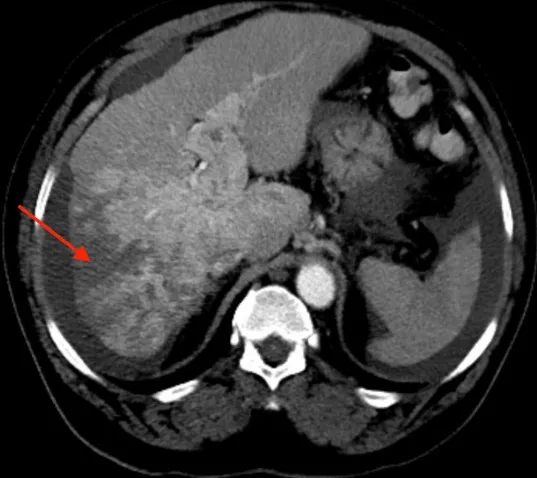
Transverse plane computed tomography (CT) image of the abdomen showing heterogenous liver lesion.
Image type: radiology (ct)